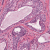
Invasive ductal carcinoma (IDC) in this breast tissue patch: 0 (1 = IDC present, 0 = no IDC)